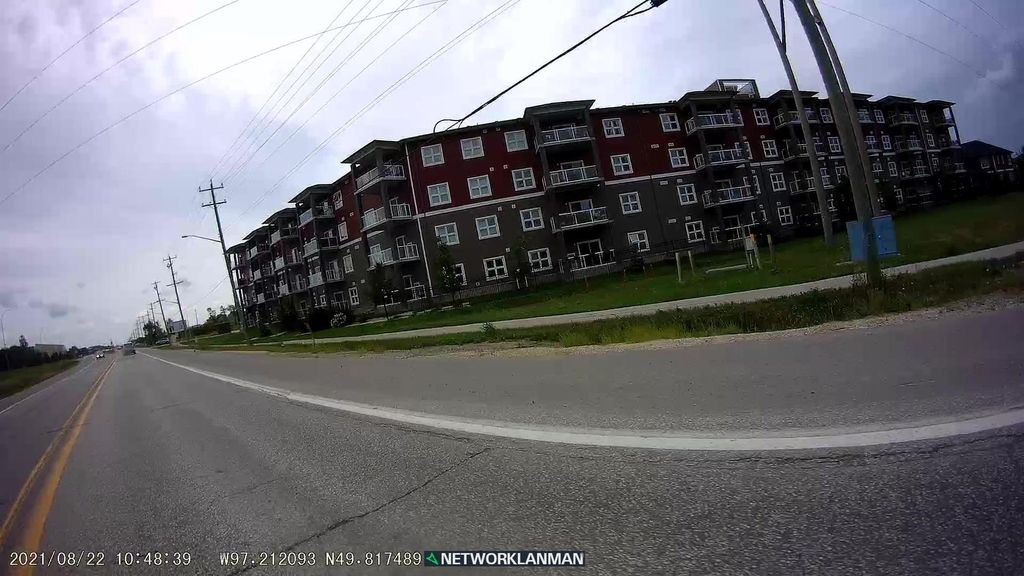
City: winnipeg